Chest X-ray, PA view. Patient: 29 years old, sex F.
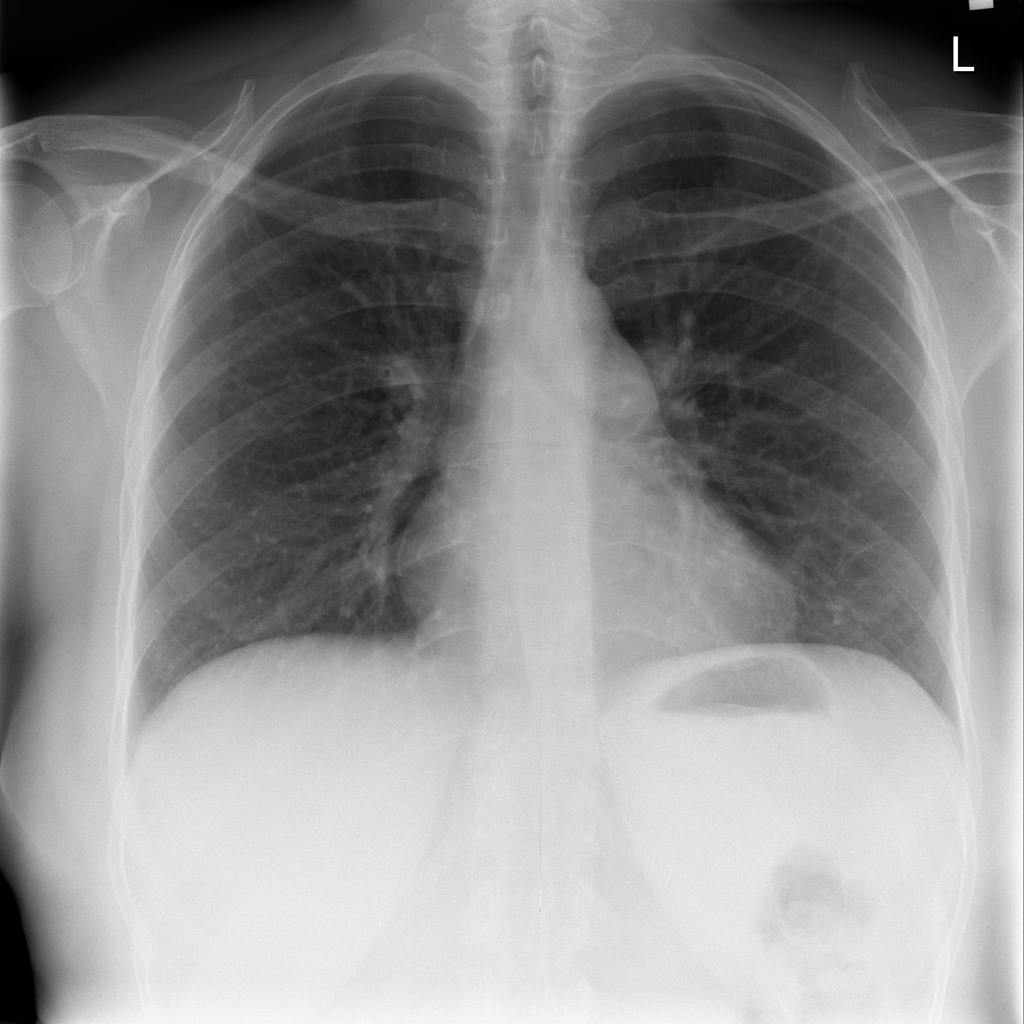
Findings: No Finding